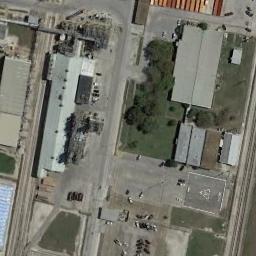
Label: industrial_area